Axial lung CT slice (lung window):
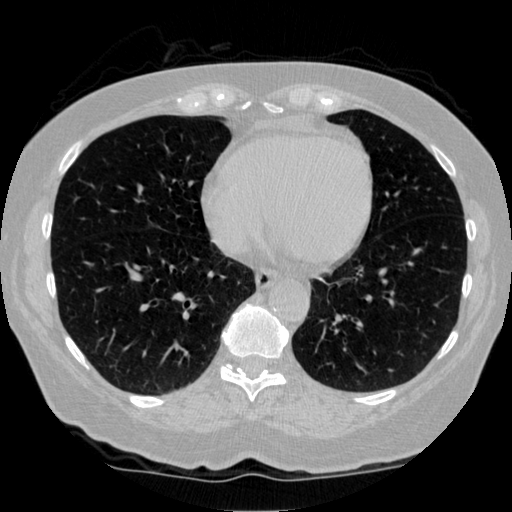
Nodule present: no